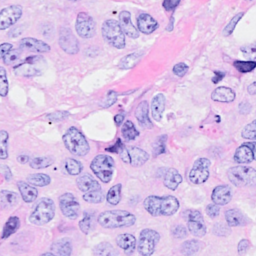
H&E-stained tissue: Breast